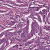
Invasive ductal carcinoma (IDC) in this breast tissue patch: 1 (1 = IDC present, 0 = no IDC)